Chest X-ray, PA view. Patient: 40 years old, sex F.
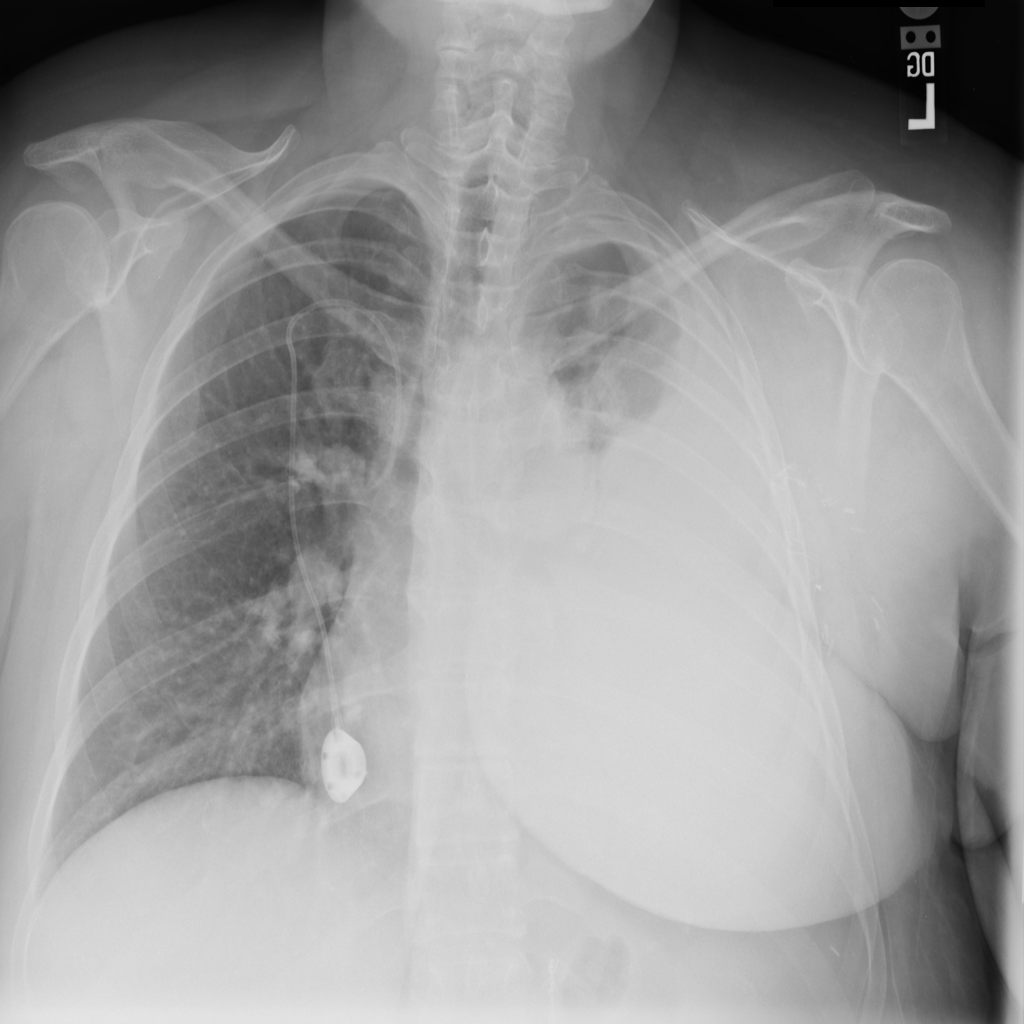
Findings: Effusion